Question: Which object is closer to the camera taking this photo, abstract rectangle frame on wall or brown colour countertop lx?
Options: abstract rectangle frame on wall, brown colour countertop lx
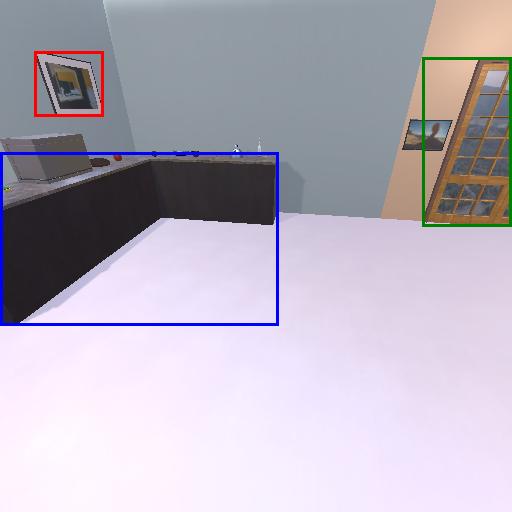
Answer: abstract rectangle frame on wall